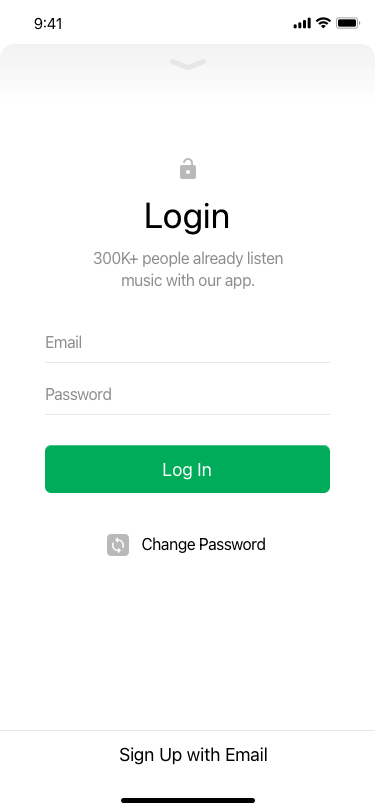
Text in this UI design:
Sign Up with Email
Change Password
Log In
Password
Email
300K+ people already listen
music with our app.
Login
KK
9:41 AM